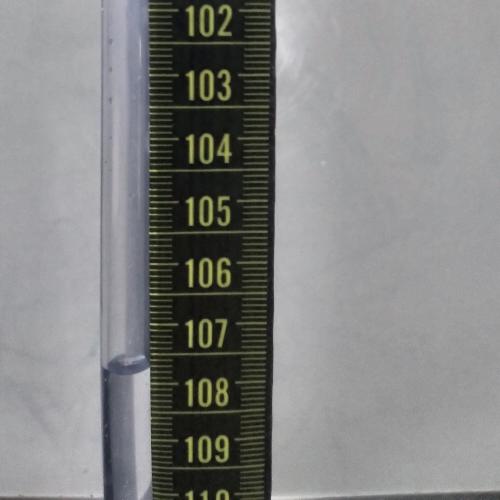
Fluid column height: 107.7 cm